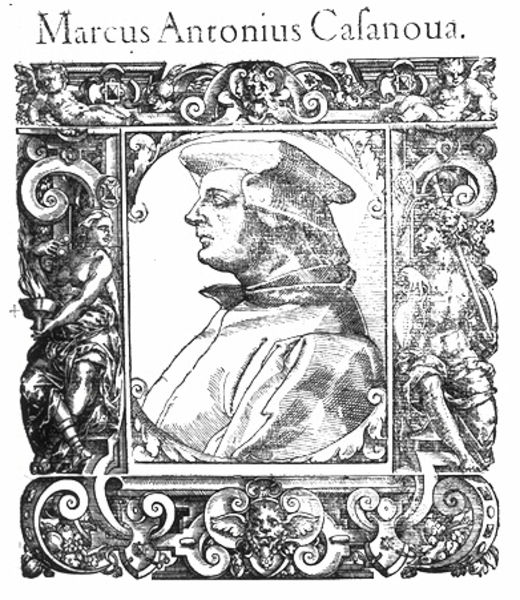
Titel: Bildnis des Marcantonio Casanova
Künstler: Tobias Stimmer
Institution: (Seriendruck)
Schlagwörter: akt, flügel, mann, nackt, schatten, weiß, akte, frauen, elegant, frau, grau, hut, hüte, kopfbedeckungen, mund, nase, profil, schwarz, stirn, zeichnung, obst, muster, ornament, jung, kappe, mütze, mützen, augen, gesicht, kragen, rahmen, bildnis, portrait, porträt, auge, halbfigur, mantel, brustbild, kinn, lippen, schulter, oval, engel, putte, putto, statue, kopfbedeckung, holzschnitt, schrift, seitlich, papier, bogen, italien, lehrer, stab, grafik, graphik, rand, figuren, weiber, ornamente, seitenansicht, verzierung, nackte, wange, geschlossen, name, buch, medaillon, druck, schraffur, radierung, stich, titel, seite, schwarzweiß, beschriftung, überschrift, löwenkopf, braue, wissenschaftler, buchdruck, cover, rau, schnörkel, plastiken, voluten, kiefer, luther, gelehrter, löwe, dürer, persönlichkeit, putten, kupferstich, erinnerung, allegorien, putti, fackel, rennaissance, hengst, groteske, latein, lateinisch, rocaille, markus, frontispiz, casanova, lid, seriendruck, liebhaber, marcus, sprache, zierrahmen, rollwerk, antonius, sich, marcus antonius, graphikl, rpllwerk, blickl, casanoua, calanoua, casanua, marcus antonius casanova, enkelch